Current action and preconditions to check: trajectory_clear

Your task: For each precondition in the list above, predict whether it will hold at this action.

Consider the current scene as observed from the mobile robot's camera, and analyze the predicted future states of all dynamic agents (e.g., people, animals, vehicles, or any moving entities) within the NEXT SECOND.

IMPORTANT: Only answer "very likely" if you are absolutely certain—based on strong, clear evidence—that a dynamic agent will violate the precondition in the predicted future state. Do NOT answer "very likely" for unlikely, ambiguous, or low-probability risks.

Ask yourself for each precondition: Is there a high probability, with clear and convincing evidence, that the predicted future states of any dynamic agent will interfere with the predicted future state of the currently executing action within the NEXT SECOND, causing that precondition to fail?

Assess the risk level based on these predictions. Use "likely" or "very likely" if motions create a clear risk of interference.

Use "neutral" or "improbable" if agents are nearby but their predicted paths are clearly diverging or non-conflicting.

Failure Risk Categories: "very improbable", "improbable", "neutral", "likely", "very likely"

Answer Format: Output ONLY the probability_of_failure value from these categories: "very improbable", "improbable", "neutral", "likely", "very likely"

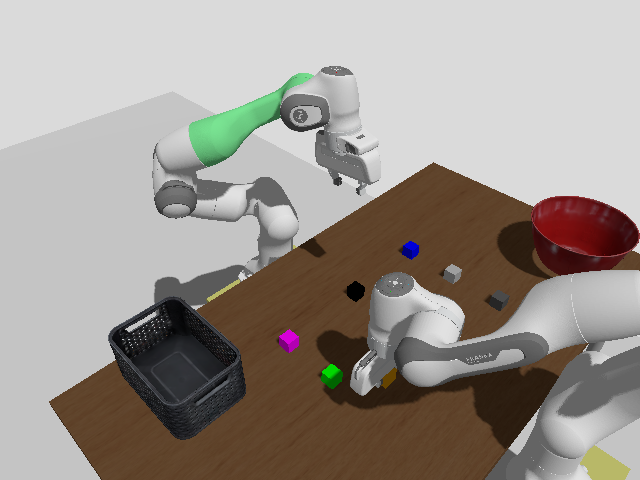

Answer: very improbable